Field crop: maize
Growth stage: 2
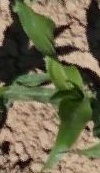
Species: maize